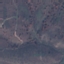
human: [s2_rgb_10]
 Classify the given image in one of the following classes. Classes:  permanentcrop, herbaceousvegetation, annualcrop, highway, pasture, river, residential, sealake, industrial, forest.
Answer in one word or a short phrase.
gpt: HerbaceousVegetation